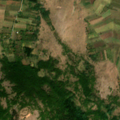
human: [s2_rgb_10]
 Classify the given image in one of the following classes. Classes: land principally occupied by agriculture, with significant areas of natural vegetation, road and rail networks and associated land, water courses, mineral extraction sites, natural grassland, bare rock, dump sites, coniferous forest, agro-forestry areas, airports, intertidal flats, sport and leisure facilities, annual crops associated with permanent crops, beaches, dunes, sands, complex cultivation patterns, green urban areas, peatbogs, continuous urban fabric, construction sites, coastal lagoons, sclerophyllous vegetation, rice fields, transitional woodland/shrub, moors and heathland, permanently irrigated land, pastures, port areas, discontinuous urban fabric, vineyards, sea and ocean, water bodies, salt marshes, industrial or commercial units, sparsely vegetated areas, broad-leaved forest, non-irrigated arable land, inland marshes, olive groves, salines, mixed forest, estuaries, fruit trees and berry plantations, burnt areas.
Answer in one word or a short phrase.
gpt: non-irrigated arable land, pastures, land principally occupied by agriculture, with significant areas of natural vegetation, transitional woodland/shrub